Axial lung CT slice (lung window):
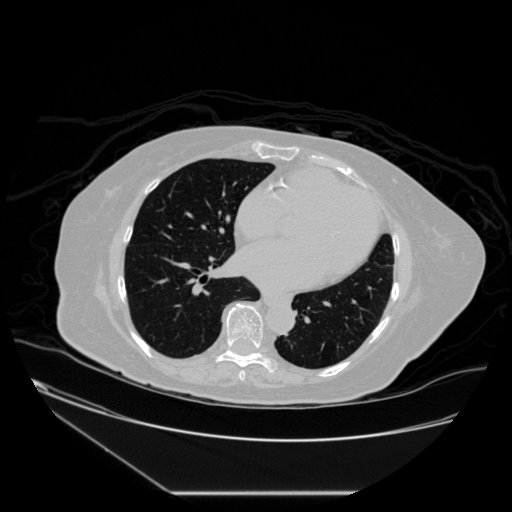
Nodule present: no